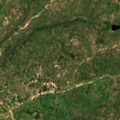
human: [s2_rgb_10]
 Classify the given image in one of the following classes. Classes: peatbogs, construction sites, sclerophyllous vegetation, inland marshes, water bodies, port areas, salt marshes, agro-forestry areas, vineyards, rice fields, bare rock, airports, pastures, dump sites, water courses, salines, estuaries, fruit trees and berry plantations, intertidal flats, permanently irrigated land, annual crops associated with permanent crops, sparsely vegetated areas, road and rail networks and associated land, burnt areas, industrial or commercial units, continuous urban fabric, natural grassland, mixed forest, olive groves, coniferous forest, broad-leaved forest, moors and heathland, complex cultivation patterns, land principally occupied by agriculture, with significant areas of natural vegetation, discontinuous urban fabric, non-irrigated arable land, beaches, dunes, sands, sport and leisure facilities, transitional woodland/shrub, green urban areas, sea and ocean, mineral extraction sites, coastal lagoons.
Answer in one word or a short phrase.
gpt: continuous urban fabric